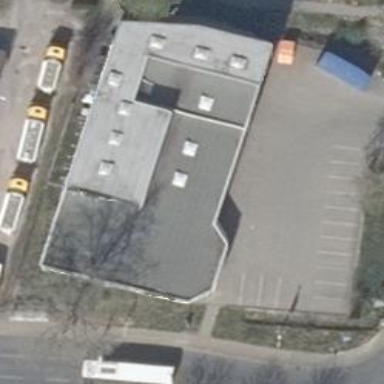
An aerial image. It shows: Car repair shop.